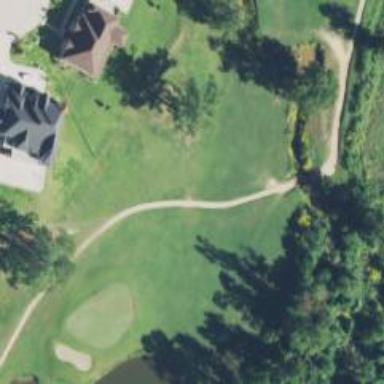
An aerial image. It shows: Golf fairway surrounded by grass.